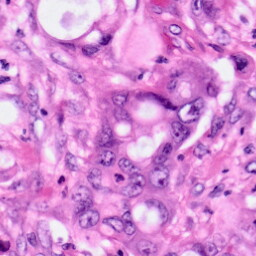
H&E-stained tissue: Pancreatic